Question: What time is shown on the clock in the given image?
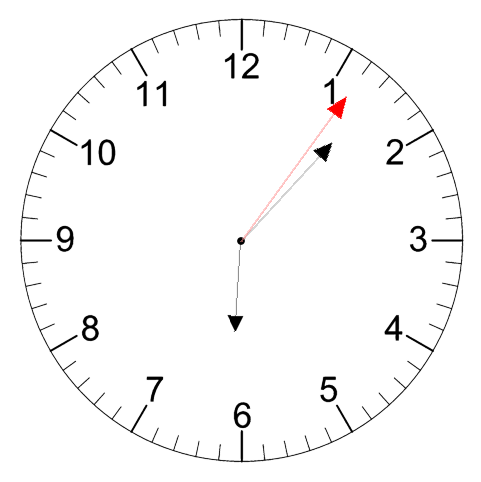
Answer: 06:07:06